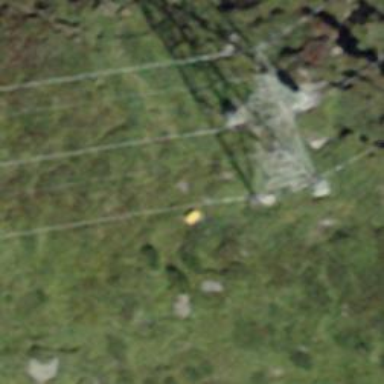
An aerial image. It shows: Power tower.